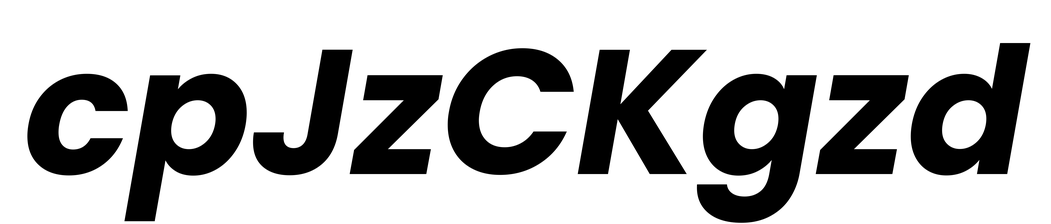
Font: Poppins-BoldItalic